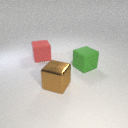
large red rubber cube to the left of large green rubber cube